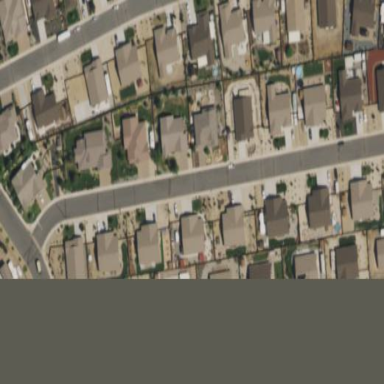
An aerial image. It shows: Residential area composed of single-family homes.